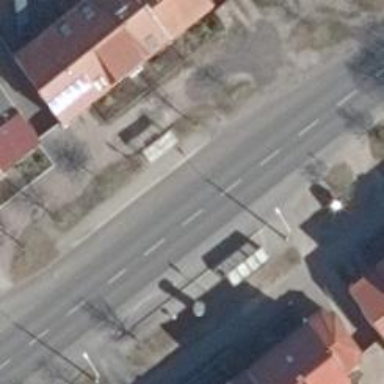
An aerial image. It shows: Public transport shelter.